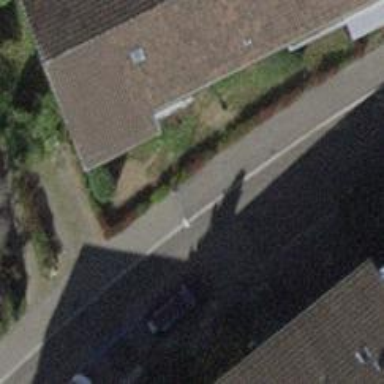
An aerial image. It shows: Residential road with asphalt surface and sidewalk on the left side.